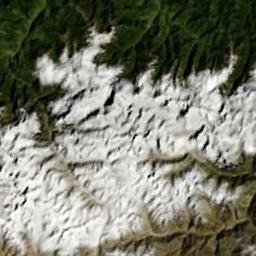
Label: snowberg